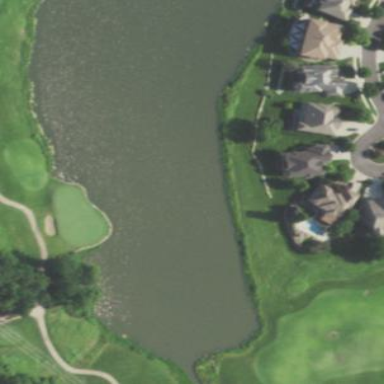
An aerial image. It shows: Scenic view of water hazard on golf course. The natural water feature adds beauty to the landscape.